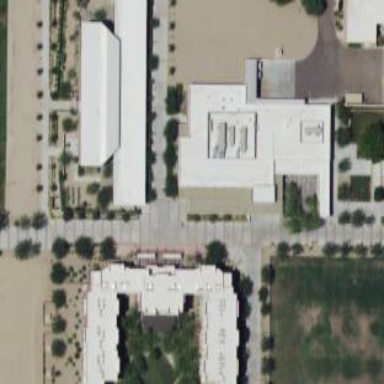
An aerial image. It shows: View of university building.